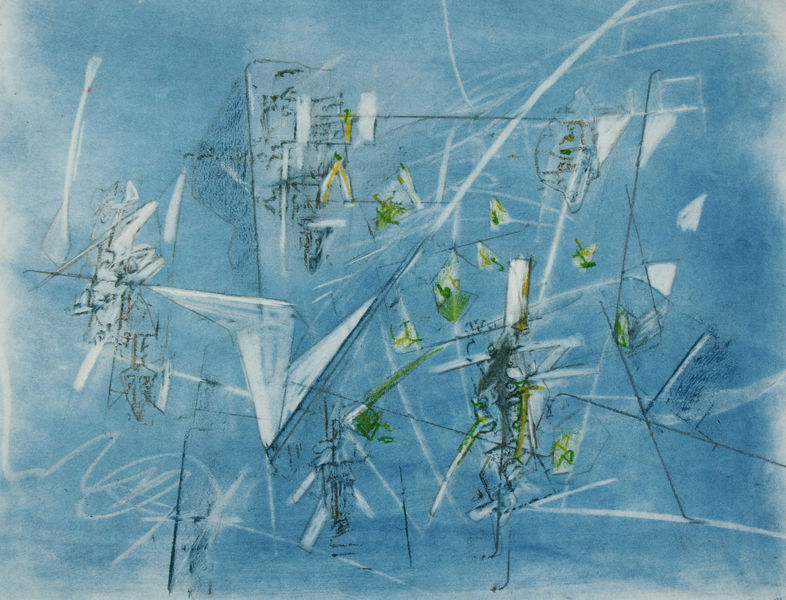
Titel: 24. Mai 1986, Der 24. Mai 1986
Künstler: Roberto Matta
Standort: Paris
Institution: Privatsammlung
Schlagwörter: blau, gelb, grün, komposition, weiss, papier, abstrakt, modern, grafik, linien, striche, surrealismus, flug, dali, insekten